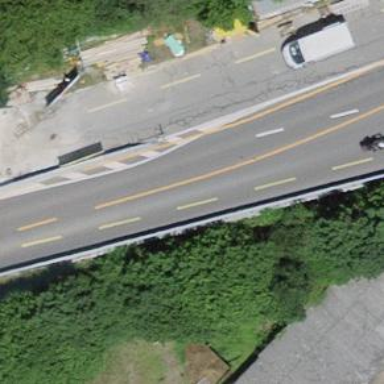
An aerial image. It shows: Secondary road with advisory cycle lane made of asphalt.